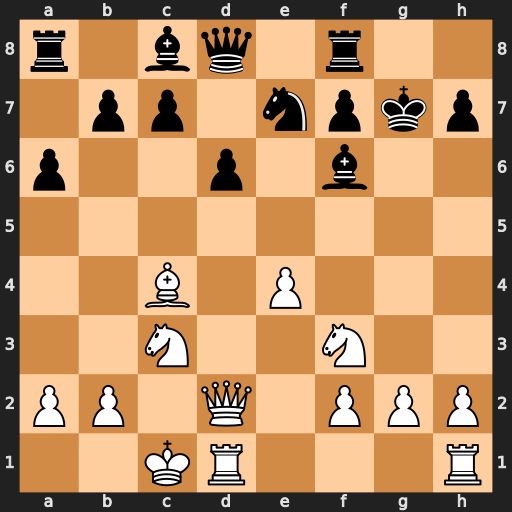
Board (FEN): r1bq1r2/1pp1npkp/p2p1b2/8/2B1P3/2N2N2/PP1Q1PPP/2KR3R
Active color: w
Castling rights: -
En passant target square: -
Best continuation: e5 Bxe5 Nxe5